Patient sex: M
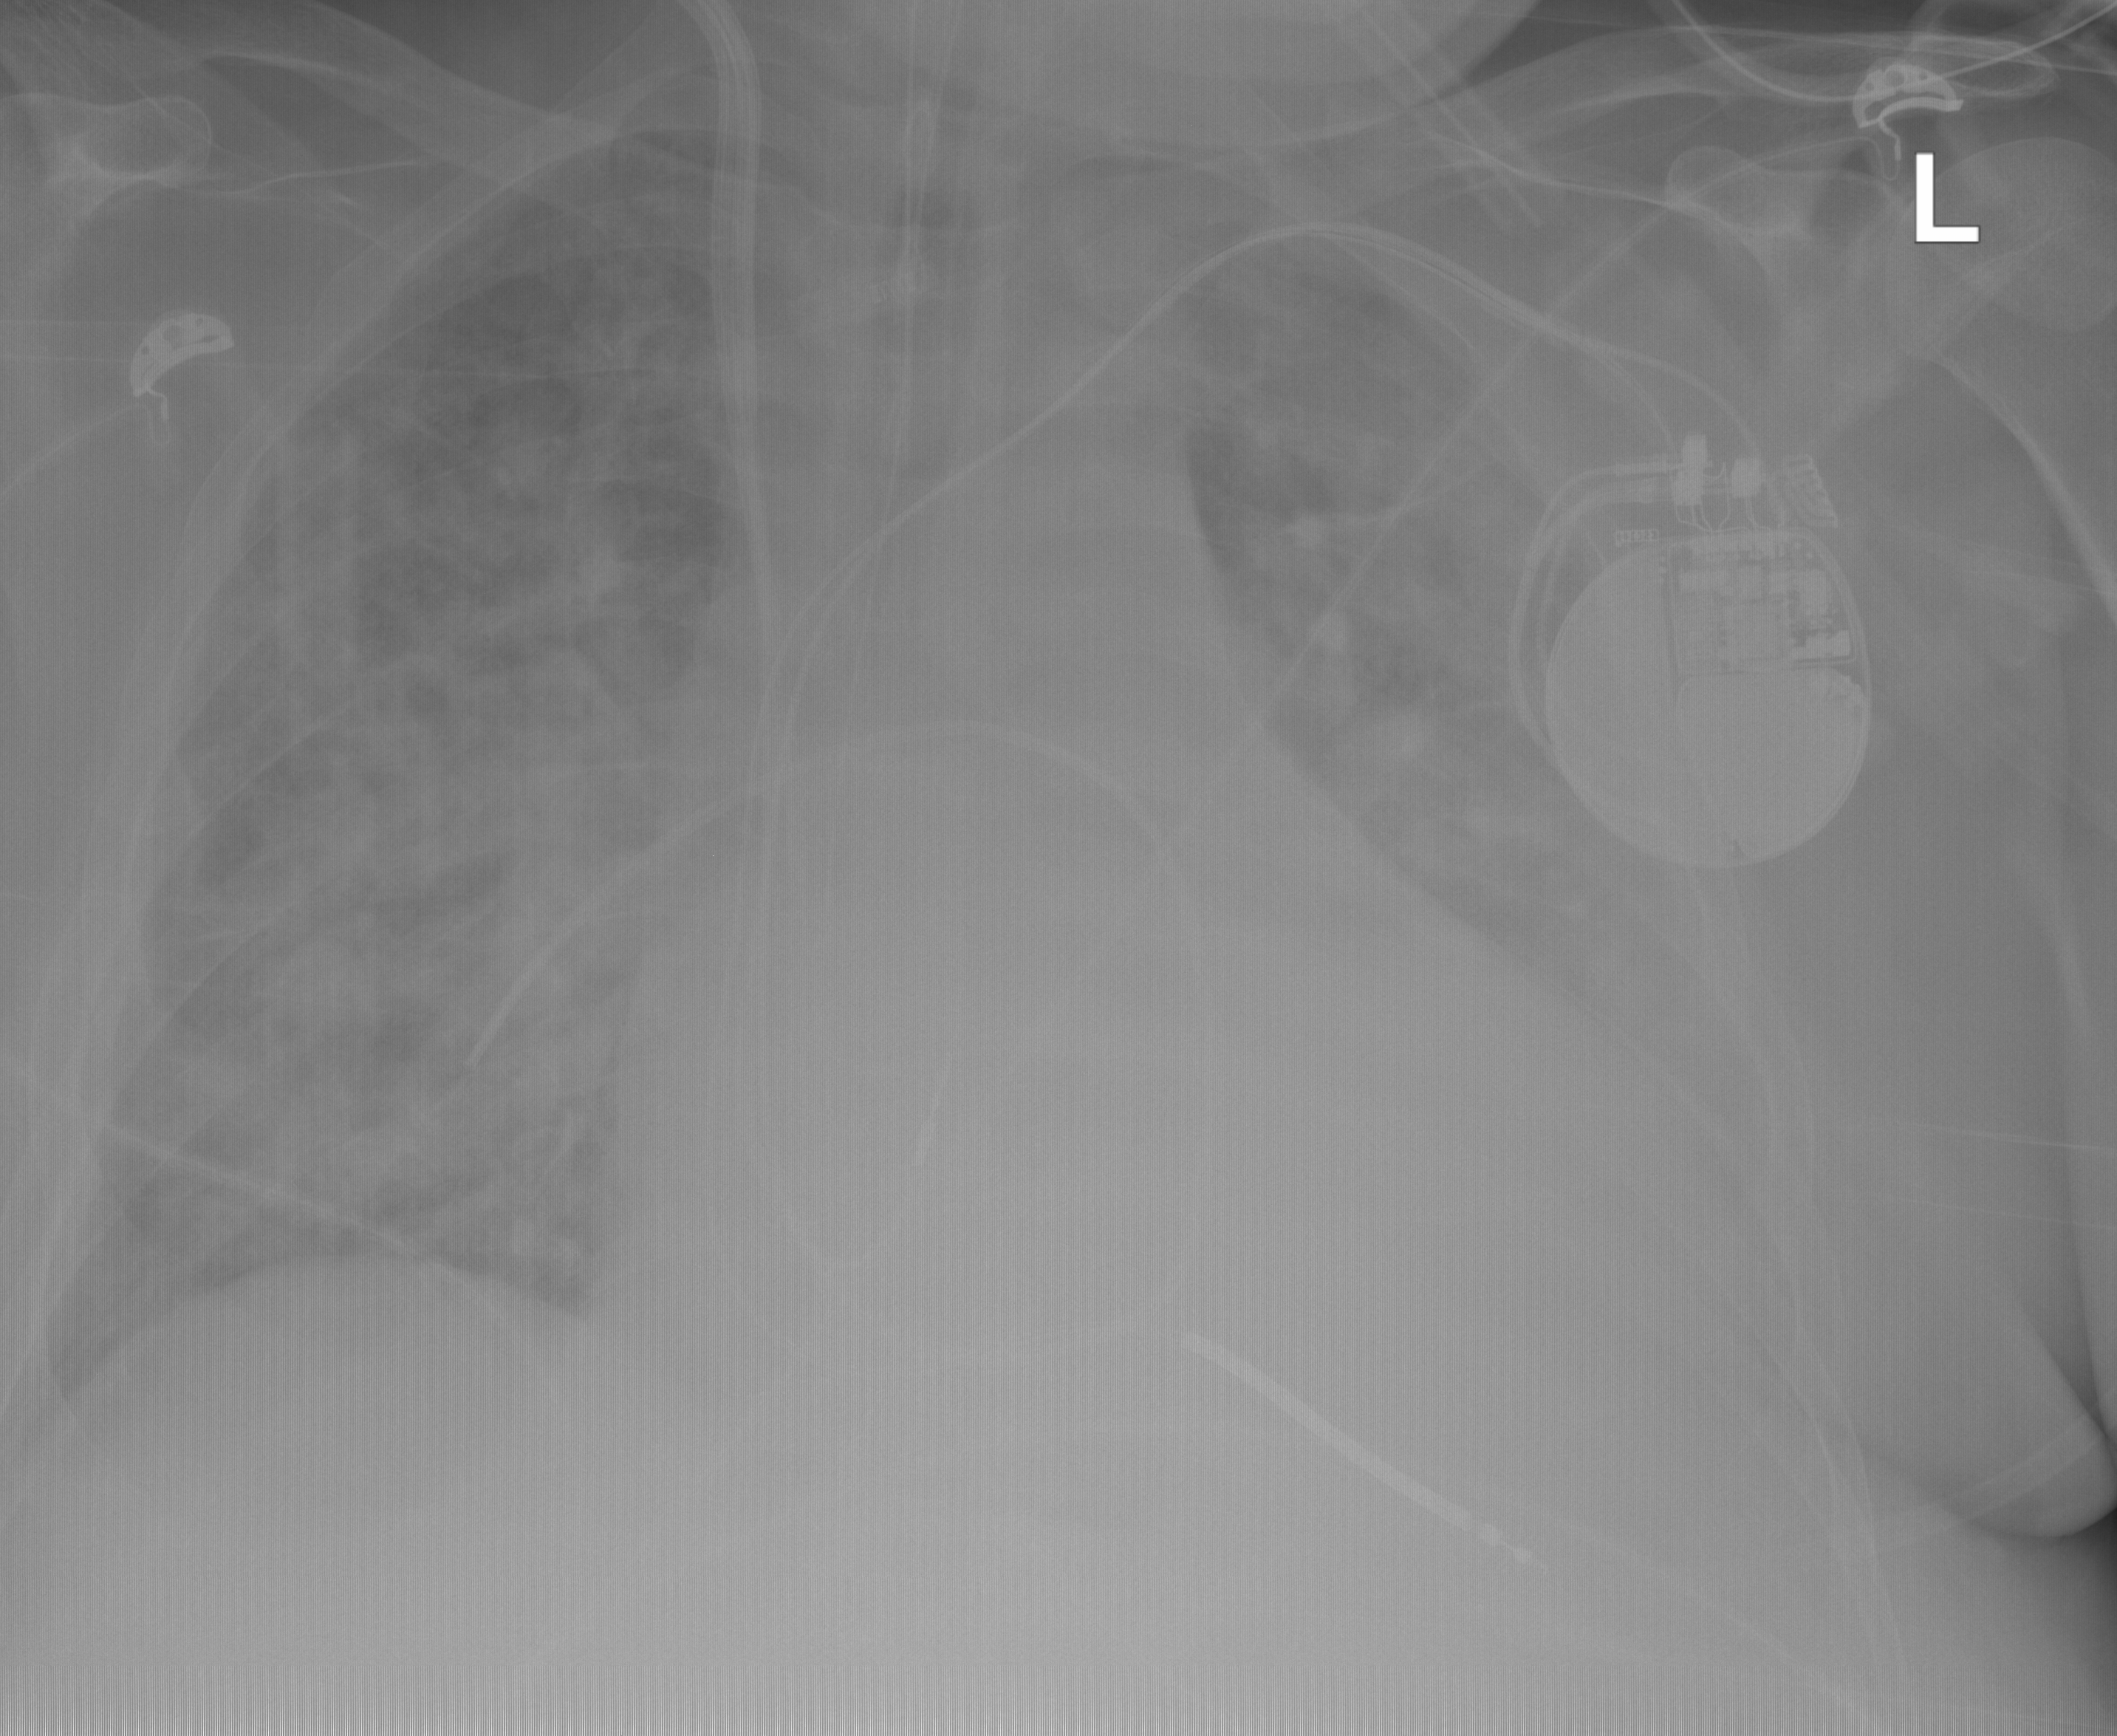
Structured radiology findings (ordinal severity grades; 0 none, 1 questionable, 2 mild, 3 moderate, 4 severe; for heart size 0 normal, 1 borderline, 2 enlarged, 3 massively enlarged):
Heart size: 2
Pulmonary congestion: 3
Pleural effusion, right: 0
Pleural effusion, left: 0
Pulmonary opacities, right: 2
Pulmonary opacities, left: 2
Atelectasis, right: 3
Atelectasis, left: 1